Question: How can I create a , without displaying reserved characters (such as '**'bold'**', '_'italic'_') in Text Filed?

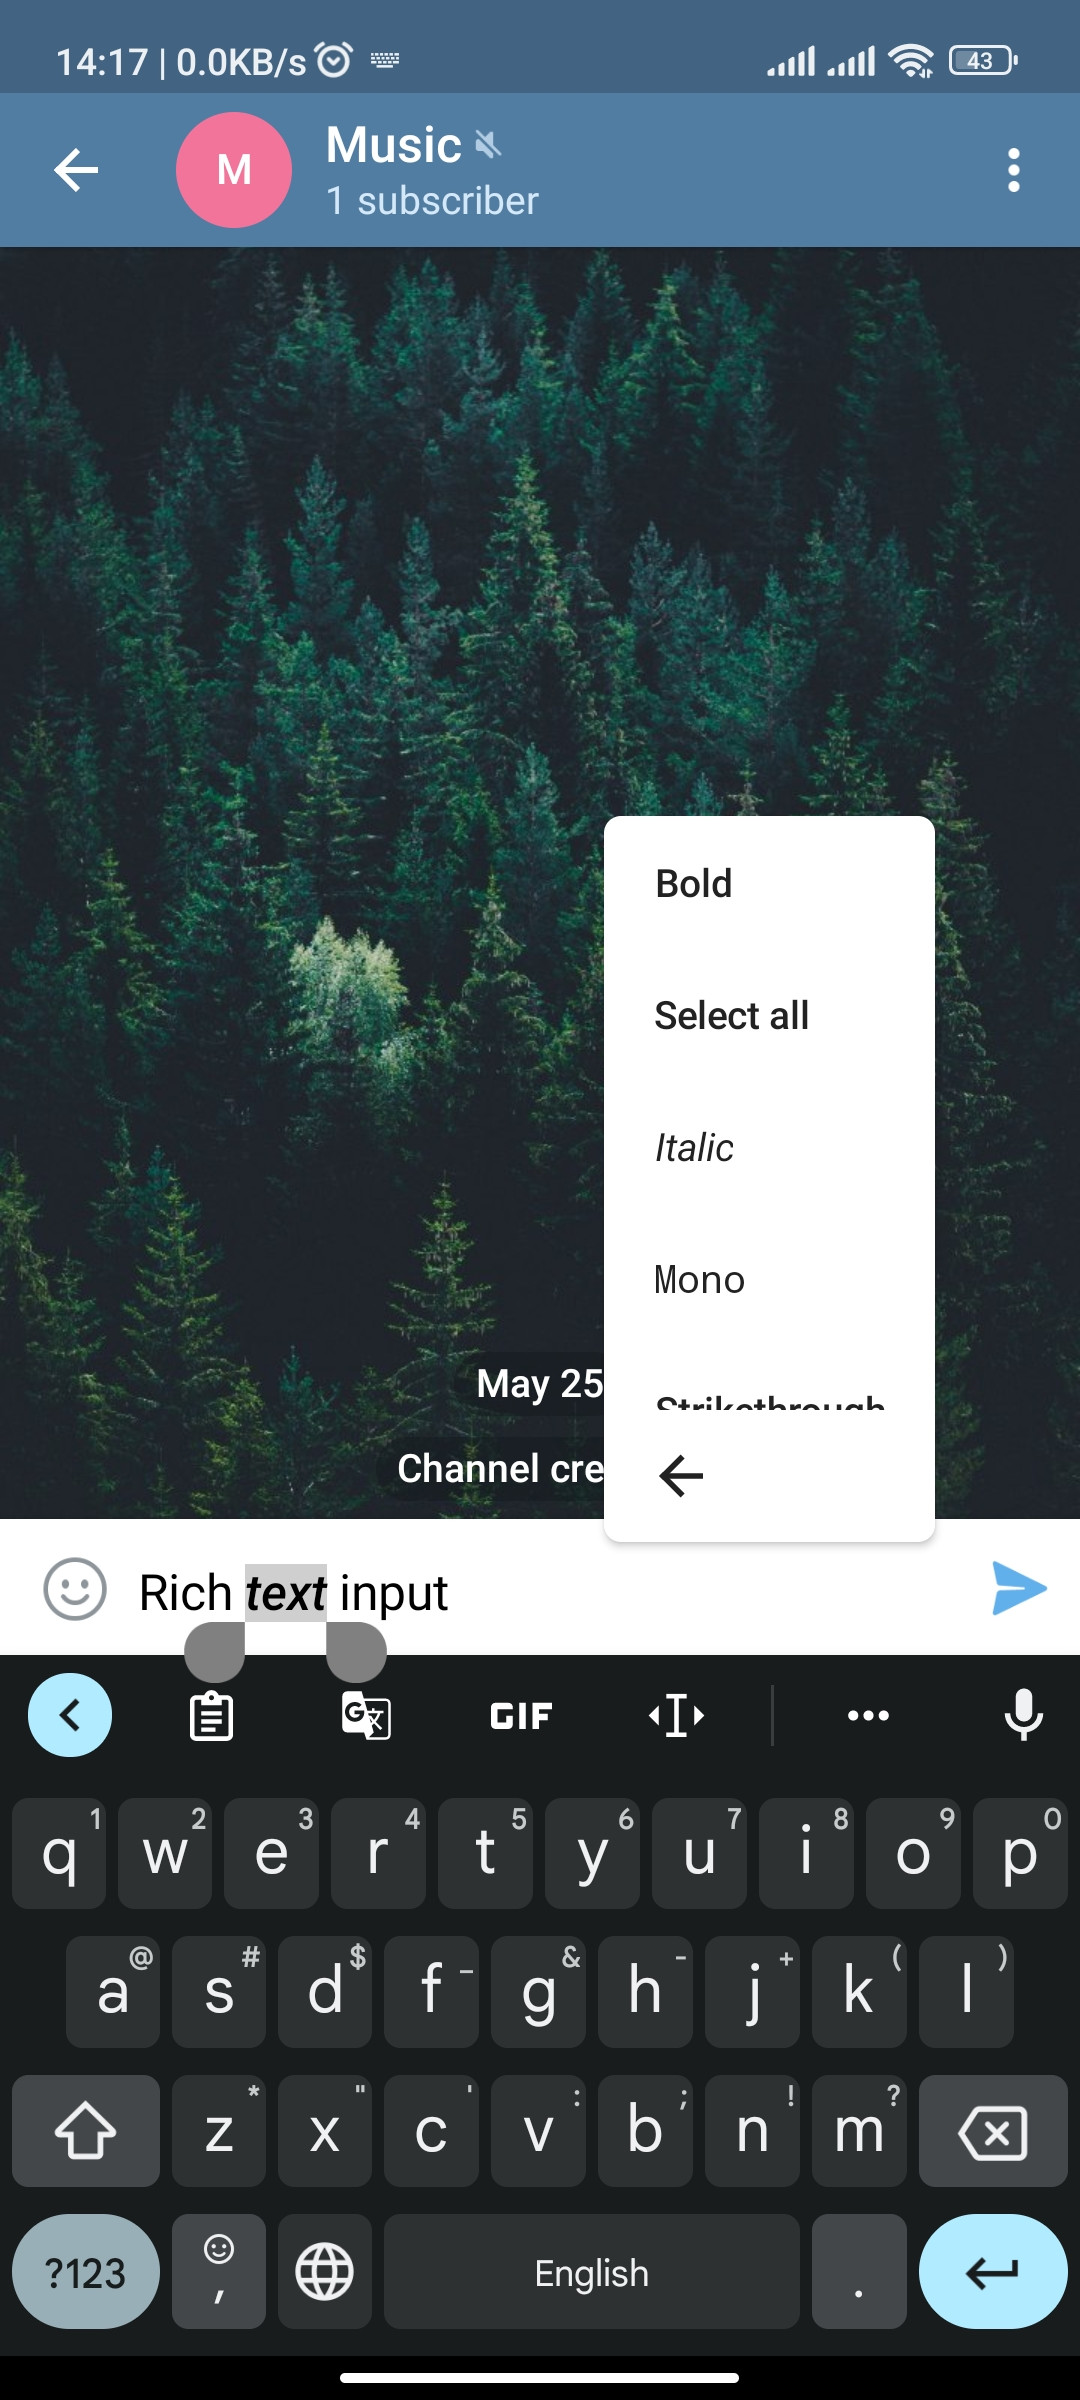
Answer: I found a way to do this by creating a custom 'TextEditingController', but reserved characters still exist and are just not visible:
'''
import 'dart:ui';
import 'package:flutter/material.dart';
class RichTextFieldController extends TextEditingController {
late final Pattern pattern;
String pureText = '';
final Map<String, TextStyle> map = {
r'@.\w+': const TextStyle(color: Colors.blue),
r'#.\w+': const TextStyle(color: Colors.blue),
r'\*\*(.*?)\*\*': const TextStyle(fontWeight: FontWeight.bold),
r'__(.*?)__': const TextStyle(fontStyle: FontStyle.italic),
'~~(.*?)~~': const TextStyle(decoration: TextDecoration.lineThrough),
r''''(.*?)'''': const TextStyle(
fontFamily: 'mono',
fontFeatures: [FontFeature.tabularFigures()],
)
};
RichTextFieldController() {
pattern = RegExp(map.keys.map((key) => key).join('|'), multiLine: true);
}
@override
set text(String newText) {
value = value.copyWith(
text: newText,
selection: TextSelection.collapsed(offset: newText.length),
composing: TextRange.empty,
);
}
@override
TextSpan buildTextSpan({
required context,
TextStyle? style,
required bool withComposing,
}) {
final List<InlineSpan> children = [];
text.splitMapJoin(
pattern,
onMatch: (Match match) {
String? formattedText;
String? textPattern;
final patterns = map.keys.toList();
if (RegExp(patterns[0]).hasMatch(match[0]!)) {
formattedText = match[0];
textPattern = patterns[0];
} else if (RegExp(patterns[1]).hasMatch(match[0]!)) {
formattedText = match[0];
textPattern = patterns[1];
} else if (RegExp(patterns[2]).hasMatch(match[0]!)) {
formattedText = match[0]!.replaceAll("**", "");
textPattern = patterns[2];
} else if (RegExp(patterns[3]).hasMatch(match[0]!)) {
formattedText = match[0]!.replaceAll("__", "");
textPattern = patterns[3];
} else if (RegExp(patterns[4]).hasMatch(match[0]!)) {
formattedText = match[0]!.replaceAll("~~", "");
textPattern = patterns[4];
} else if (RegExp(patterns[5]).hasMatch(match[0]!)) {
formattedText = match[0]!.replaceAll("'''", "");
textPattern = patterns[5];
}
children.add(TextSpan(
text: formattedText,
style: style!.merge(map[textPattern!]),
));
return "";
},
onNonMatch: (String text) {
children.add(TextSpan(text: text, style: style));
return "";
},
);
return TextSpan(style: style, children: children);
}
}
'''